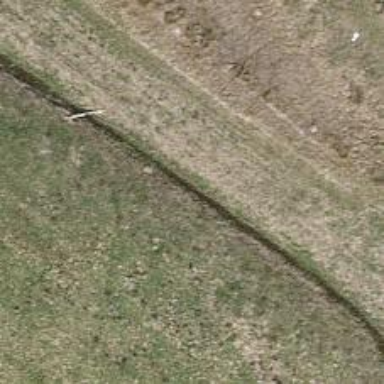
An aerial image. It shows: Ditch in the surroundings.